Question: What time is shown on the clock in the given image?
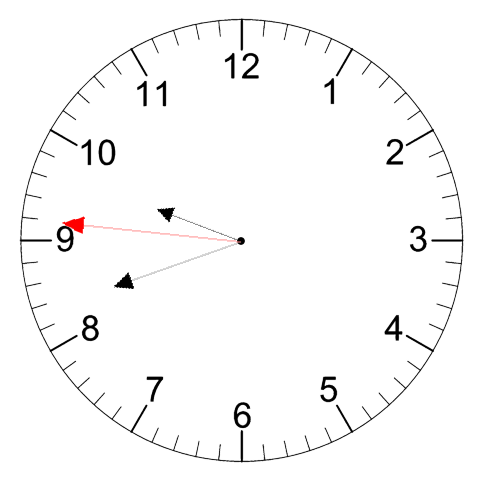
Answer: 09:41:46